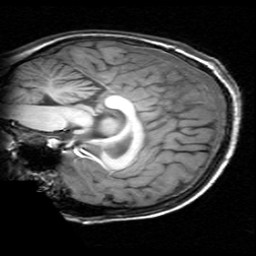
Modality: T1w
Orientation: sagittal
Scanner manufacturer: ge
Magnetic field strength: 3 T
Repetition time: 0.009036 s
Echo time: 0.00184 s